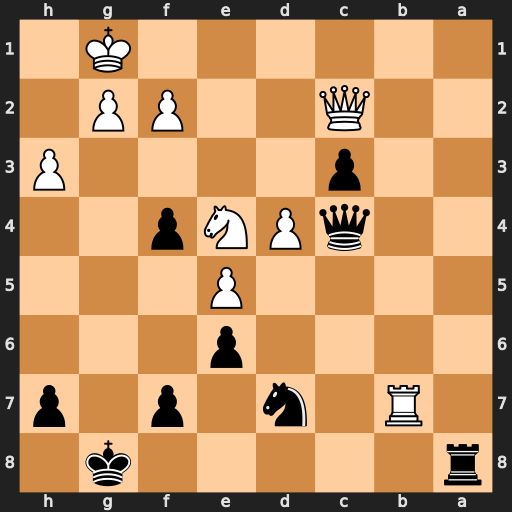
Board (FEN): r5k1/1R1n1p1p/4p3/4P3/2qPNp2/2p4P/2Q2PP1/6K1
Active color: b
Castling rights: -
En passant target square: -
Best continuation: Ra1+ Rb1 Rxb1+ Qxb1 c2